Question: I have a simple webforms website project. The project uses Microsoft Application Block (DI Container) added via NuGet.
Now I am using this 3rd party web service. After I add Service Reference and build I get this:
> Error 19 Reference.svcmap: Could not load file or assembly
'Microsoft.Practices.ServiceLocation, Version=1.0.0.0,
Culture=neutral, PublicKeyToken=31bf3856ad364e35' or one of its
dependencies. The located assembly's manifest definition does not
match the assembly reference. (Exception from HRESULT:
0x80131040) App_WebReferences/MyExternalService/
So I installed Microsoft.Practices.ServiceLocation but it still keeps complaining about that assembly.

I tried adding this to my web.config but still doesn't work.
'''
<assemblyBinding xmlns="urn:schemas-microsoft-com:asm.v1">
<dependentAssembly>
<assemblyIdentity name="Microsoft.Practices.Unity" publicKeyToken="31bf3856ad364e35" culture="neutral" />
<bindingRedirect oldVersion="0.0.0.0-3.0.0.0" newVersion="3.0.0.0" />
</dependentAssembly>
<dependentAssembly>
<assemblyIdentity name="Microsoft.Practices.ServiceLocation" publicKeyToken="31bf3856ad364e35" culture="neutral" />
<bindingRedirect oldVersion="0.0.0.0-1.0.0.0" newVersion="1.0.0.0" />
</dependentAssembly>
</assemblyBinding>
'''
Tried Clean Build, etc. but nothing works.
Any idea?
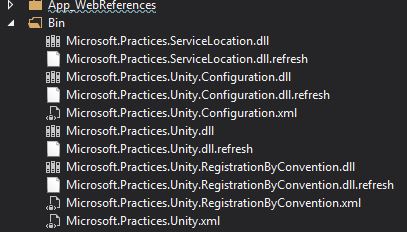
Answer: I was installing wrong package for getting reference to Microsoft.Practices.ServiceLocation
: